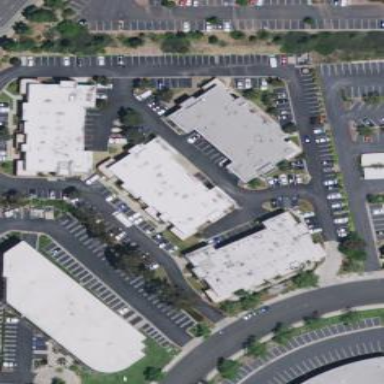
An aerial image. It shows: Office building.